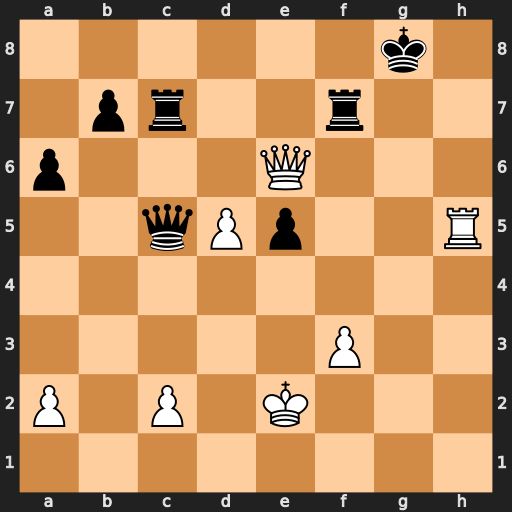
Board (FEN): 6k1/1pr2r2/p3Q3/2qPp2R/8/5P2/P1P1K3/8
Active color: w
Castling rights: -
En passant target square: -
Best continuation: Qg6+ Rg7 Qe8+ Qf8 Rh8+ Kxh8 Qxf8+